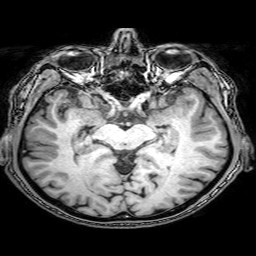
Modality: T1w
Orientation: coronal
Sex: male
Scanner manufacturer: philips
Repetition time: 0.008196 s
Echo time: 0.00375 s